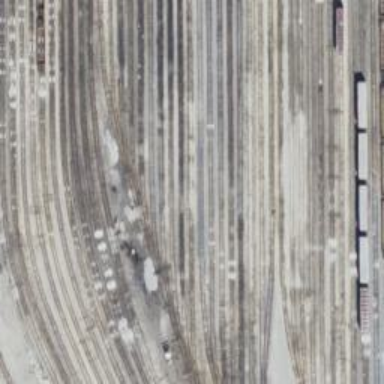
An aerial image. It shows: Railway yard.